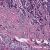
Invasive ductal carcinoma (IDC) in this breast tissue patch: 1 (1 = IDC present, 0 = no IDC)